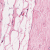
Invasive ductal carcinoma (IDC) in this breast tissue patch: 0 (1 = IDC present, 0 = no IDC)